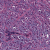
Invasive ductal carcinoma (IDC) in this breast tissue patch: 1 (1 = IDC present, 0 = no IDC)